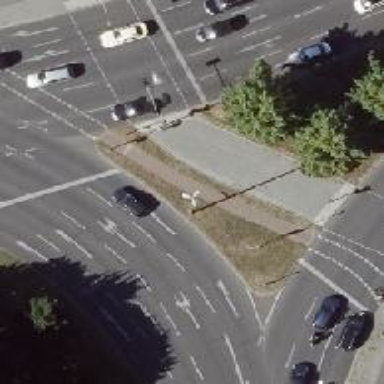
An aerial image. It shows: Cycleway around traffic island.